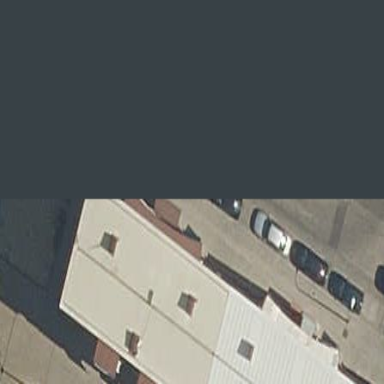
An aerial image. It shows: Apartment building with hipped roof.